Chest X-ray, PA view. Patient: 27 years old, sex F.
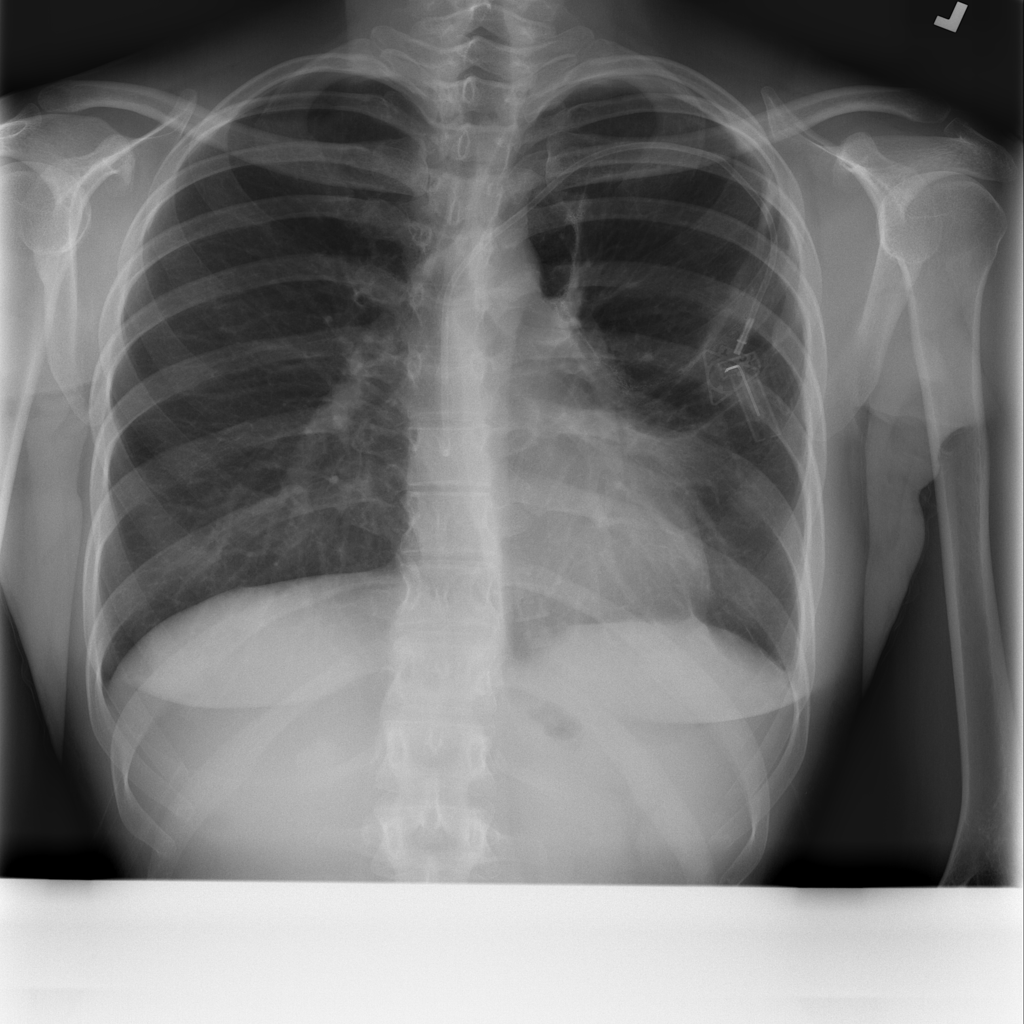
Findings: No Finding